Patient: sex F, age 73
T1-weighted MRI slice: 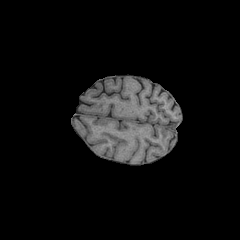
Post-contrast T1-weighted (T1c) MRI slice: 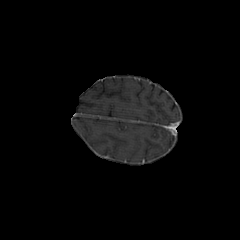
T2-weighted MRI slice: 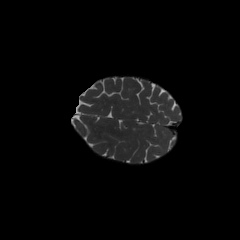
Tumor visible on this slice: no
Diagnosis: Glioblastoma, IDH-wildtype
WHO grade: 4